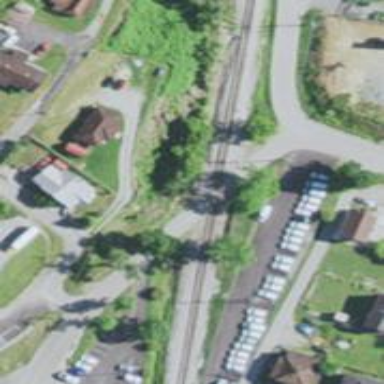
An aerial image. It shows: Railway level crossing.